Question: I'm a vim user trying to feel at home in Emacs. I really like the different color for the null lines at the bottom I have in vim, like in this image:

I tried messing around with the 'set-face-background' of Emacs but I haven't find an equivalent option for this.
How can I achieve this customization in Emacs?
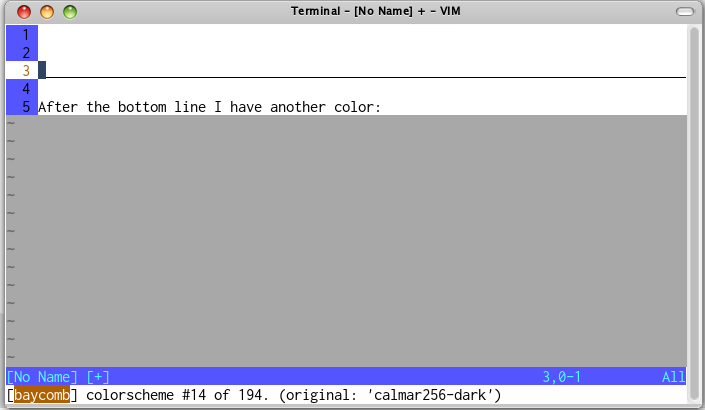
Answer: You can use the 'whitespace-mode' to highlight various invisible characters and boundaries. See also "Fringes" and "Displaying Boundaries" in Emacs Info.